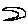
Label: moon